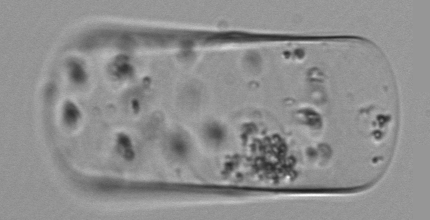
Label: Guinardia_flaccida